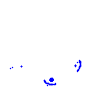
Particle: kaon